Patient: sex M, age 61
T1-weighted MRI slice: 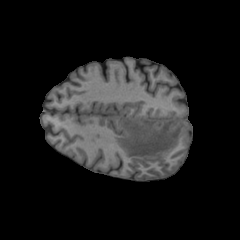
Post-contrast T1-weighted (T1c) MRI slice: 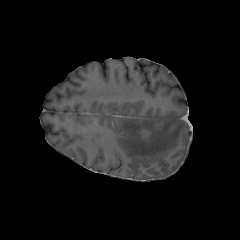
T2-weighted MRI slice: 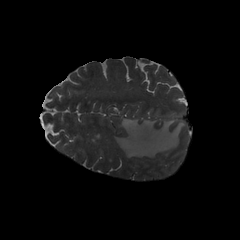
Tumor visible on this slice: yes
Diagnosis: Glioblastoma, IDH-wildtype
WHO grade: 4